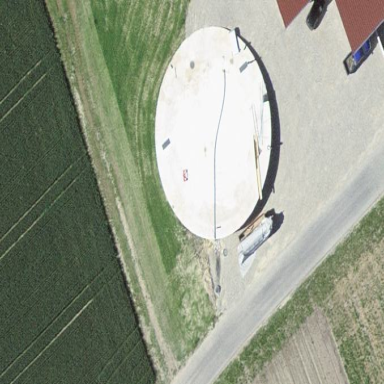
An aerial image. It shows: Building with storage tank.